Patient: sex M, age 94
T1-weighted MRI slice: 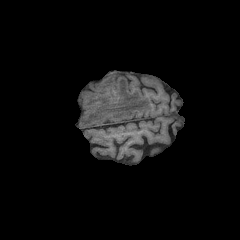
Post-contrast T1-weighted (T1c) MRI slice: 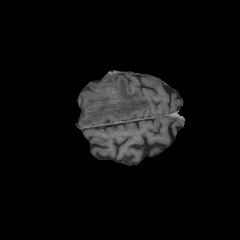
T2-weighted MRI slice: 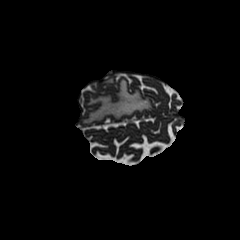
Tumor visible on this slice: yes
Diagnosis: Glioblastoma, IDH-wildtype
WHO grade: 4